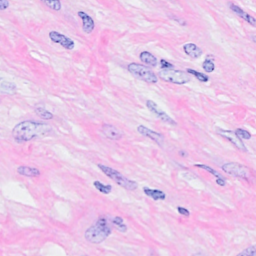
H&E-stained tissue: Breast